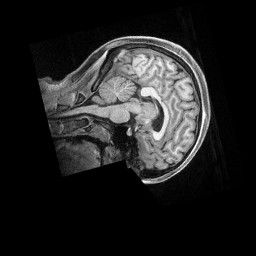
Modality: T1w
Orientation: sagittal
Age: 18
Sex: female
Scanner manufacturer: siemens
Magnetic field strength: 3 T
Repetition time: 2.5 s
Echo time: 0.00296 s